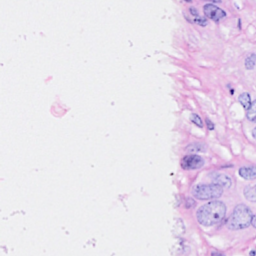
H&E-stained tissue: Breast